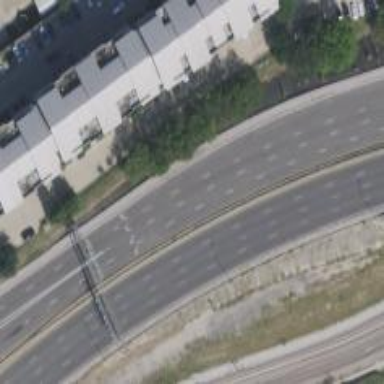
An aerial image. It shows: View of motorway.